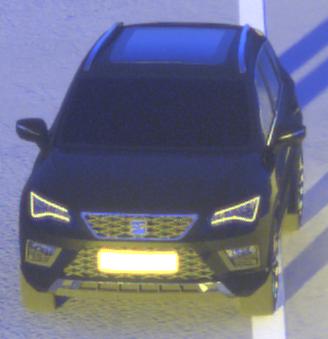
Make: SEAT
Model: Ateca 1.0 TSI Ecomotive
Detailed model: Ateca (5FP)
Model produced from: 2016/08
Model produced until: 2018/08
Doors: 5
Color: black
Road condition: dry road
Daytime: sunrise or sunset
Contrast: high contrast